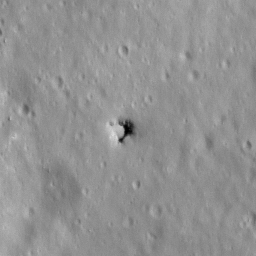
Pit: Stevinus 4
Host crater: Stevinus
Host type: impact_melt
Lunar coordinates: latitude -32.724, longitude 54.174